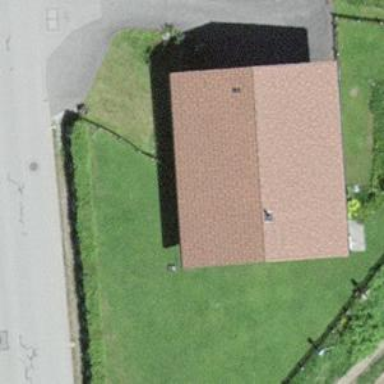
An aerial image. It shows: Simple and straightforward house.